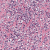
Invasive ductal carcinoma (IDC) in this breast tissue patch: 1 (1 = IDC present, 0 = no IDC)